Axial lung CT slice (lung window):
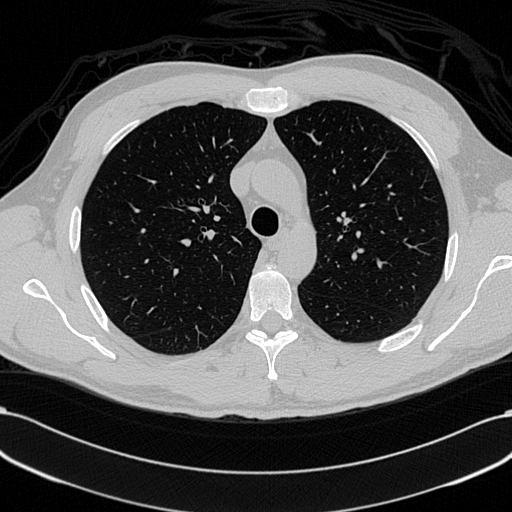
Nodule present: no